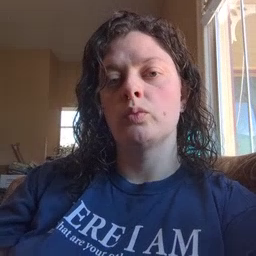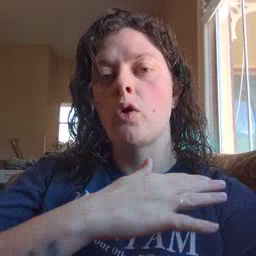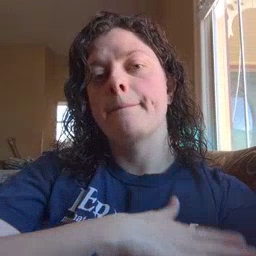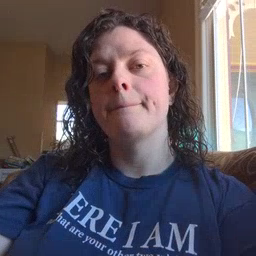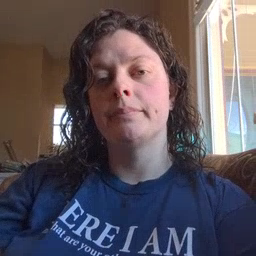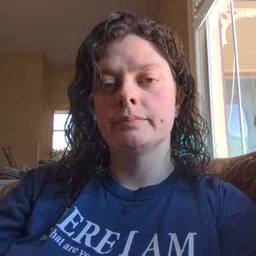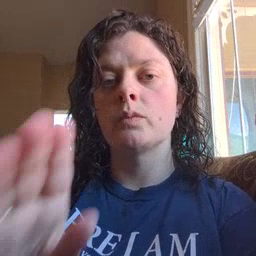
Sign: arm